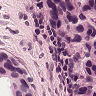
Metastatic tissue present: yes